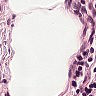
Metastatic tissue present: no